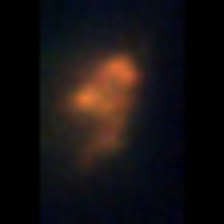
Taxon: Unknown_detritus
Group: Unknown